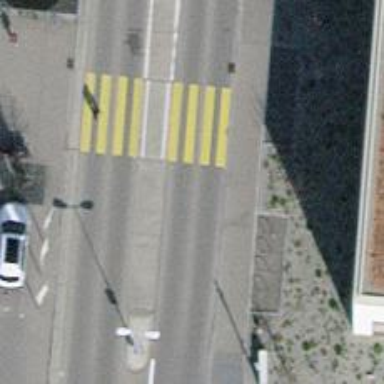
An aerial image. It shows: Kerb barrier.